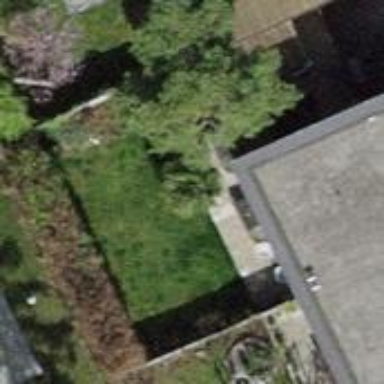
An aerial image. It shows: Garden surrounded by fence.